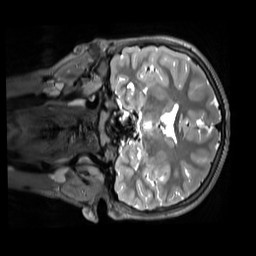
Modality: T2w
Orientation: coronal
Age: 13
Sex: female
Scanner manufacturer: siemens
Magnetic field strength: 3 T
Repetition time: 3.2 s
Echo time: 0.408 s